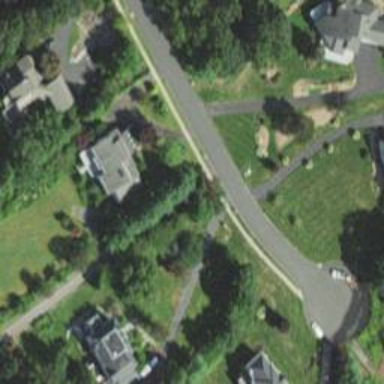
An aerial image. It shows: Residential driveway.